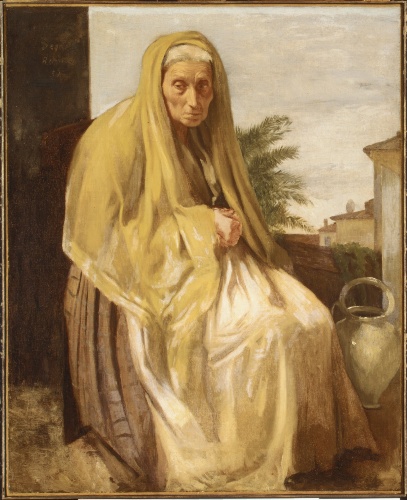
Title: The Old Italian Woman
Artist: Edgar Degas
Artist bio: French, Paris 1834–1917 Paris
Date: 1857
Object type: Painting
Classification: Paintings
Medium: Oil on canvas
Dimensions: 29 1/2 x 24 in. (74.9 x 61 cm)
Department: European Paintings
Credit line: Bequest of Charles Goldman, 1966
Accession year: 1966
Repository: Metropolitan Museum of Art, New York, NY
Tags: Portraits|Women